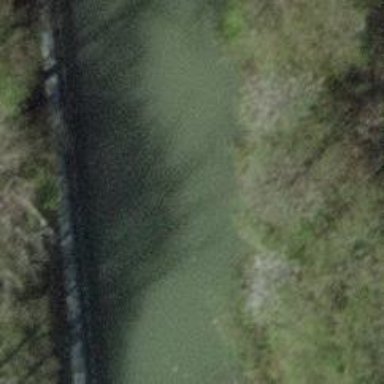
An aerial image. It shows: Canal.